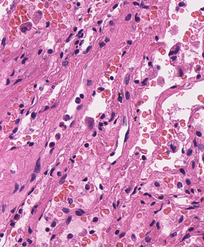
Tumor epithelial tissue: no
Tumor-associated stroma tissue: no
Normal tissue: yes